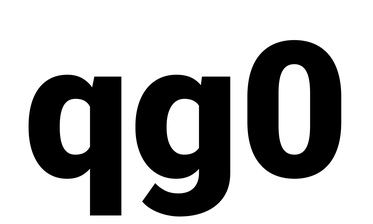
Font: Roboto_Black